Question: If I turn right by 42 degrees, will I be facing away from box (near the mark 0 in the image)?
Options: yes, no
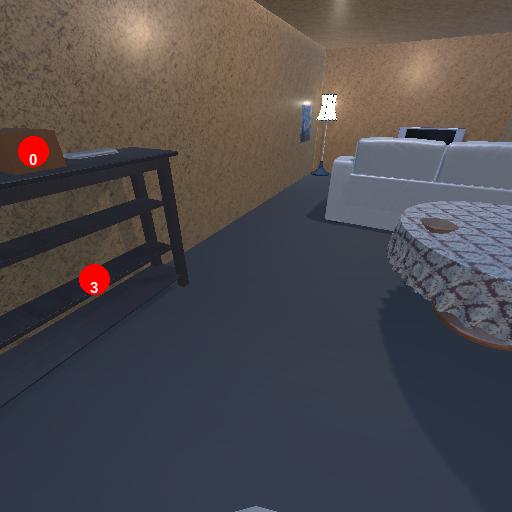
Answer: yes